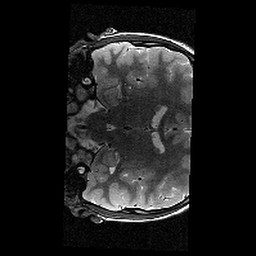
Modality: T2w
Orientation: coronal
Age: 11
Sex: male
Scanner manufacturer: siemens
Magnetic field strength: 3 T
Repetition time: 8.46 s
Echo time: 0.067 s